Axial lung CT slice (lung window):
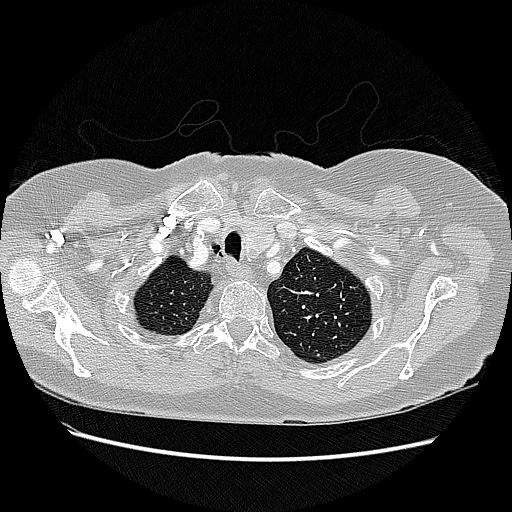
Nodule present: no